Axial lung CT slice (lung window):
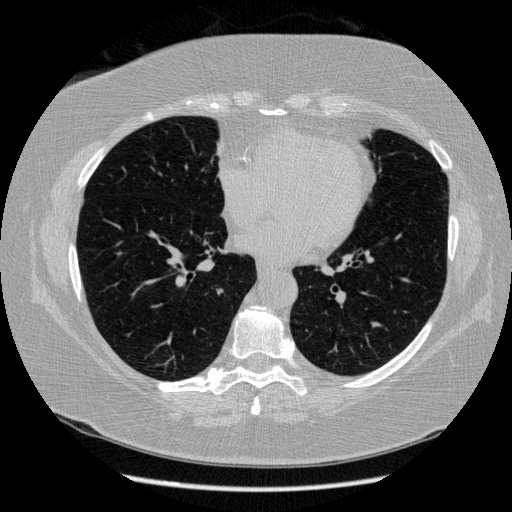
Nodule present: no